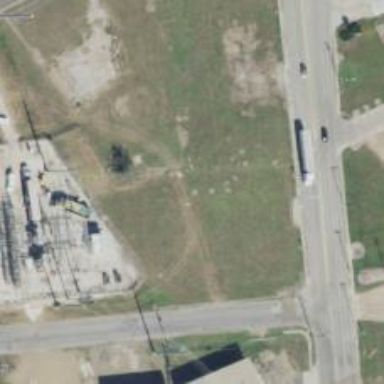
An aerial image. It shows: Distribution power substation secured by fence.